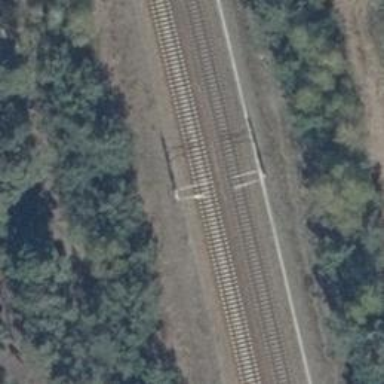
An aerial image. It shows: Milestone along the railway with catenary mast.